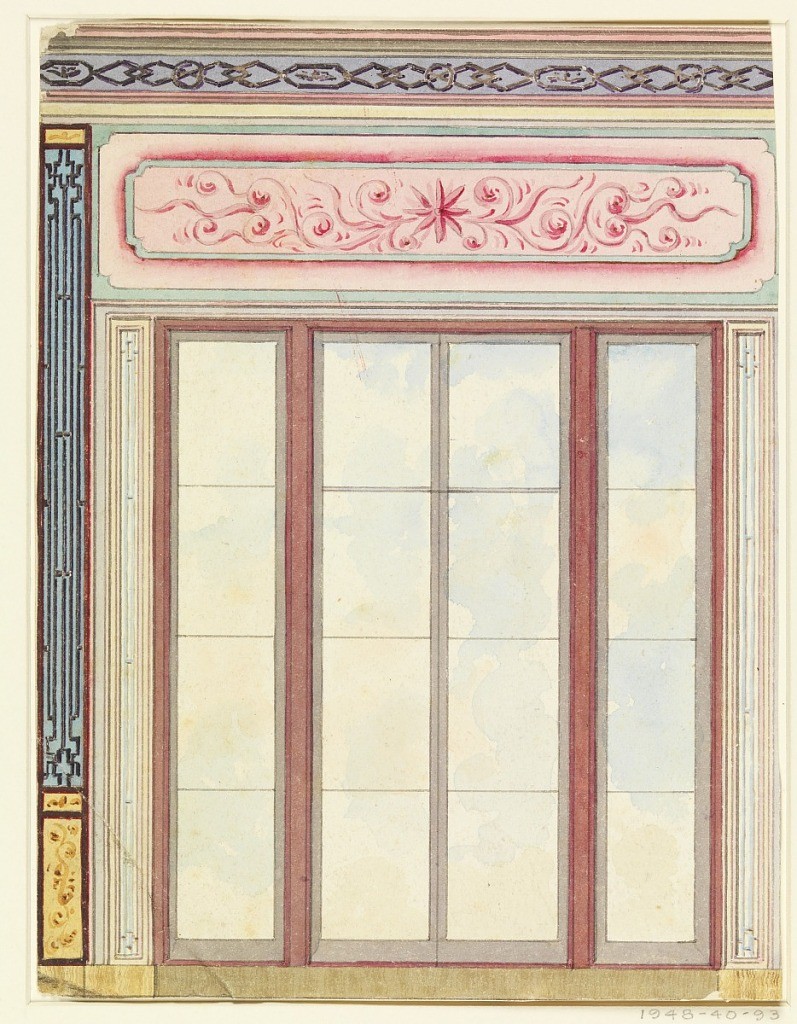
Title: Window Decoration, with Panel of Arabesques and Star, Probably for the Dining Room
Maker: Frederick Crace, English, 1779–1859
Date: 1802
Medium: Brush and watercolor, pen and black ink on white wove paper
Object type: Drawing
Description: Vertical rectangle. Design for the Royal Pavilion, Brighton. A tall double-window, flanked by two narrow panels of glass. Lattice-work panels at the sides. The windows are surmounted by a painted tablet with scroll decoration.

Original album associated with this collection still exists.  See 1948-40-1 accessory